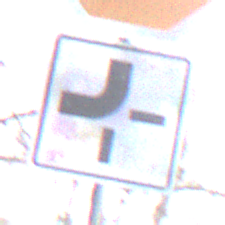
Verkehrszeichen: VerlaufVorfahrtsstrasse2
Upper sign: Stop
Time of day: MorningAfternoon
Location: Outdoor (Nature)
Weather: PartlyCloudy
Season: NotSpecified
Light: Natural